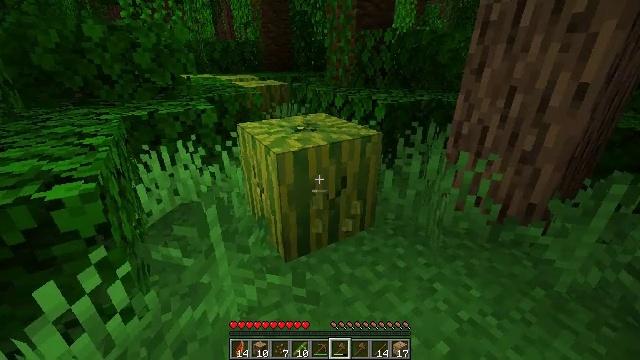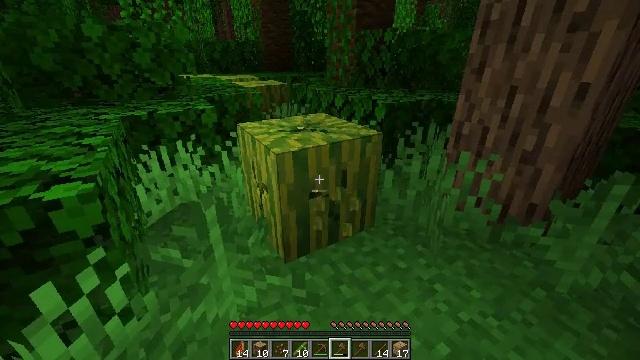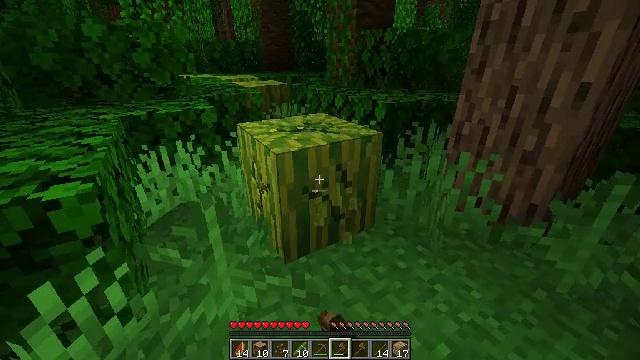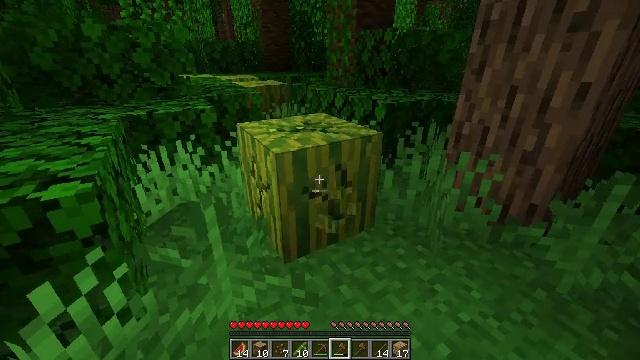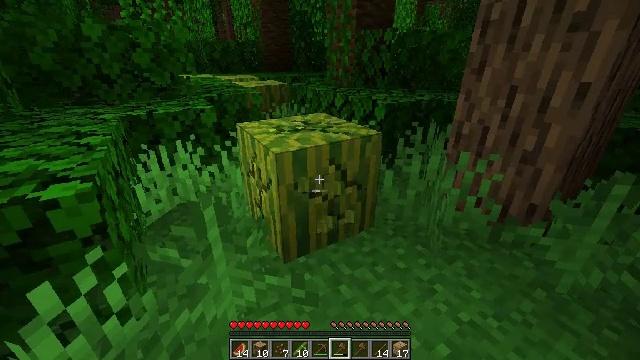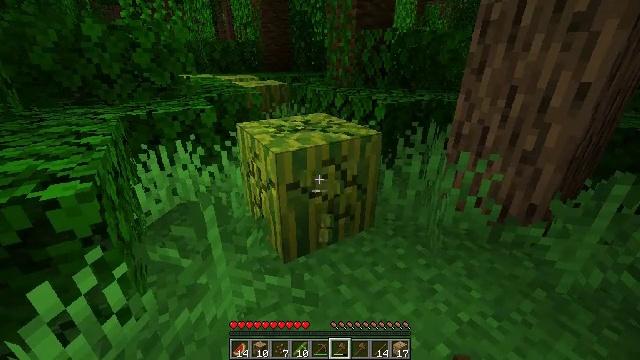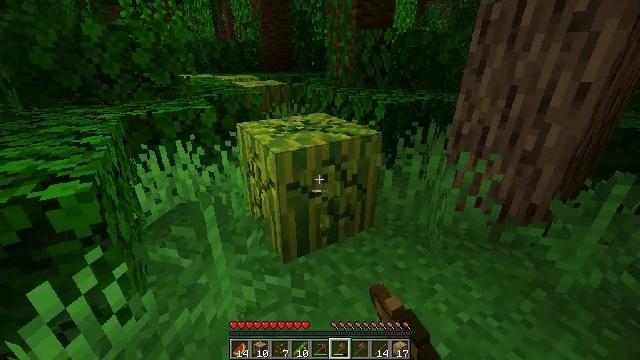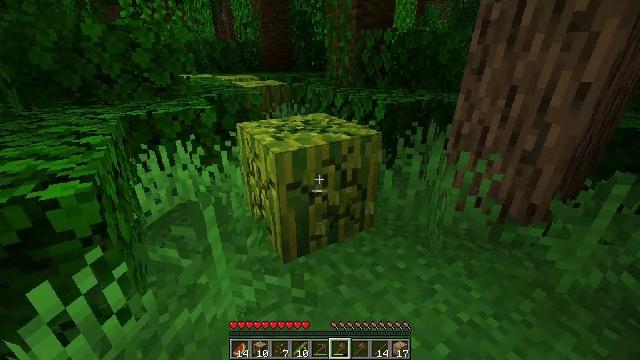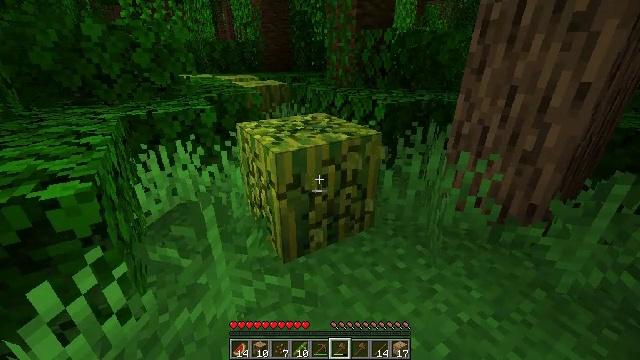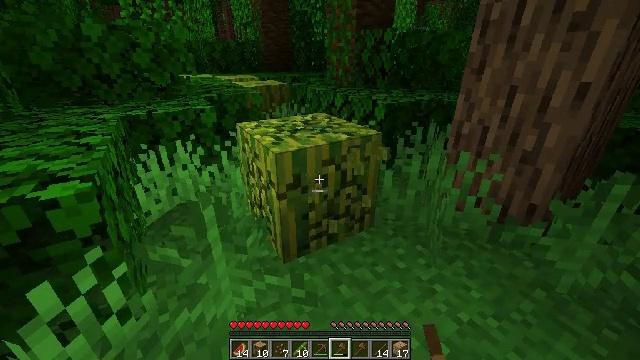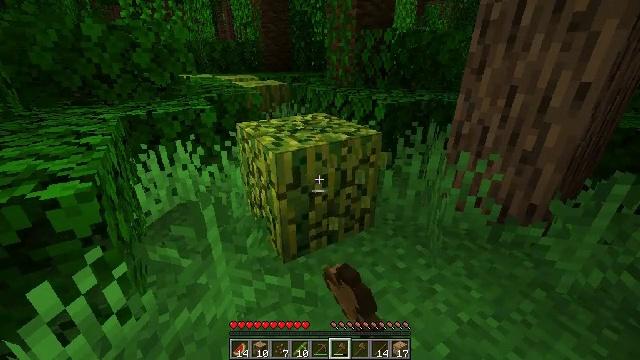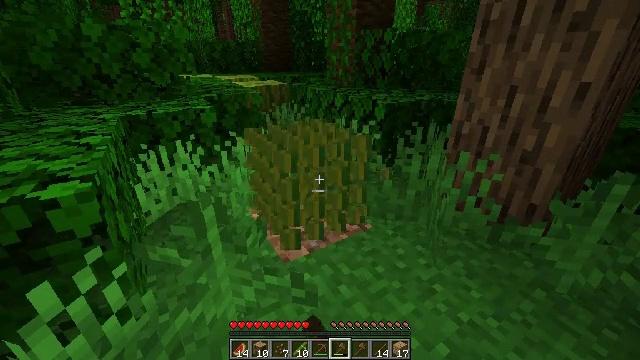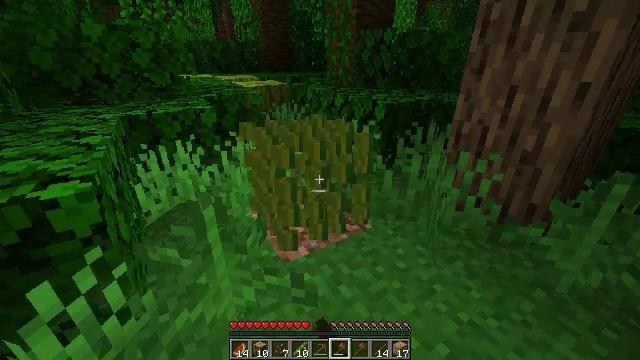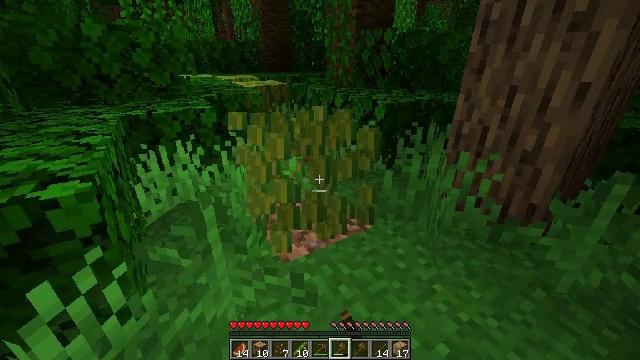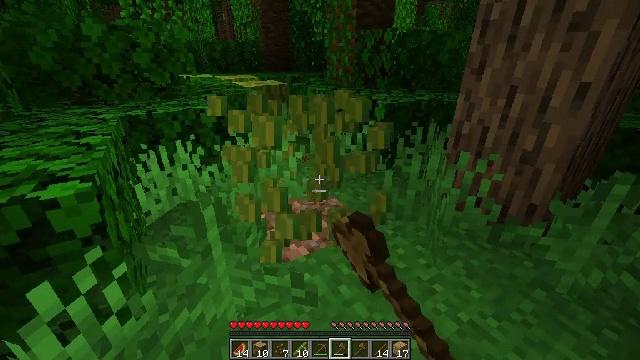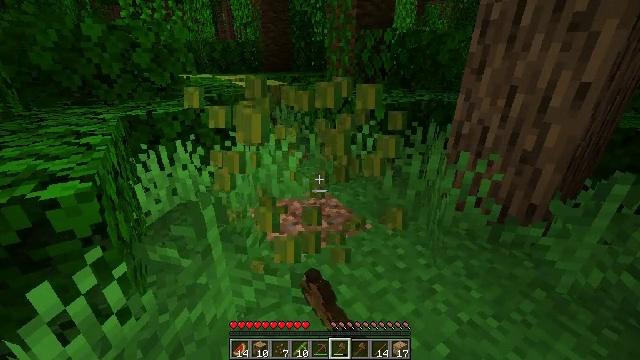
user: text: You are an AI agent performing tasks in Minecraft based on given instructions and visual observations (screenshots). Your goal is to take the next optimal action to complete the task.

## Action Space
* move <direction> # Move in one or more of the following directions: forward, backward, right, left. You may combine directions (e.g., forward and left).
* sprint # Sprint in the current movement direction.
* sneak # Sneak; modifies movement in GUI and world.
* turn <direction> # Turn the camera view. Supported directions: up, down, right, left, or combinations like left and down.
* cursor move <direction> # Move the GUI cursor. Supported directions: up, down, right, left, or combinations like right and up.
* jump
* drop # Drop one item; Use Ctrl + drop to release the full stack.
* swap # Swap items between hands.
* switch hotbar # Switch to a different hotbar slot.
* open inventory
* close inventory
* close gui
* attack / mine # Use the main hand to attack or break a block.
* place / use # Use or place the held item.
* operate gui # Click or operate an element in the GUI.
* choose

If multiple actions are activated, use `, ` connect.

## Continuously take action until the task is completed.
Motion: motion action
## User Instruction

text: Harvest melon from the farm.
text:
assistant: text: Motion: attack / mine
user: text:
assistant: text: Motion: attack / mine
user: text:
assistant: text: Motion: attack / mine
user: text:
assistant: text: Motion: attack / mine
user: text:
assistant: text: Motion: attack / mine
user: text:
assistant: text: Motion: attack / mine
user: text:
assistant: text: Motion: attack / mine
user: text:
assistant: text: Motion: attack / mine
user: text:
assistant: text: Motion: attack / mine
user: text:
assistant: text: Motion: attack / mine
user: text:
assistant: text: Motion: attack / mine
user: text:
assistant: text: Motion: attack / mine
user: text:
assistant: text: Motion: attack / mine
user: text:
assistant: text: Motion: attack / mine
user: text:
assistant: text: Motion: attack / mine
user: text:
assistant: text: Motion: attack / mine
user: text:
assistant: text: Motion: attack / mine
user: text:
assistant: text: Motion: attack / mine
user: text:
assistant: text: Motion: move forward, attack / mine
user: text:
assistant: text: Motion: move forward
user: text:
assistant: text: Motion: move forward
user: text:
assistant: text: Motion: move forward, turn left
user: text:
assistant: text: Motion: move forward, turn left
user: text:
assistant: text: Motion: move forward, turn left and up
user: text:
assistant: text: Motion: move forward, turn up
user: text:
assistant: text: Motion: move forward, turn up
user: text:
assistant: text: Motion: move forward
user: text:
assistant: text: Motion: move forward
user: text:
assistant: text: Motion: move forward
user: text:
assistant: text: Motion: move forward